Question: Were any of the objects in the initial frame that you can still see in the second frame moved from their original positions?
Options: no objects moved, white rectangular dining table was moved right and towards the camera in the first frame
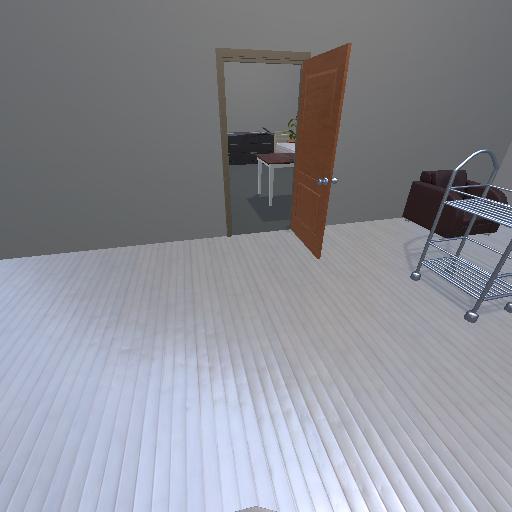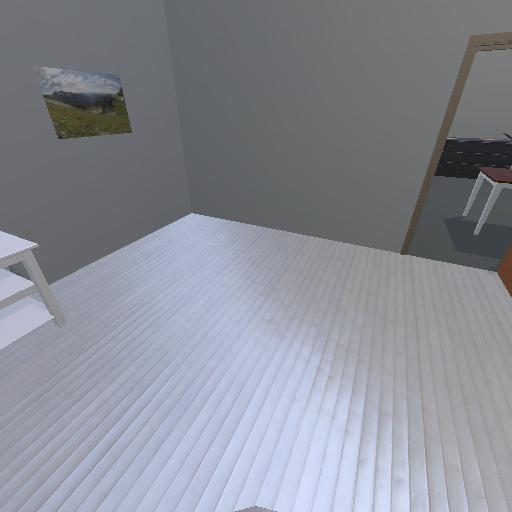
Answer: no objects moved